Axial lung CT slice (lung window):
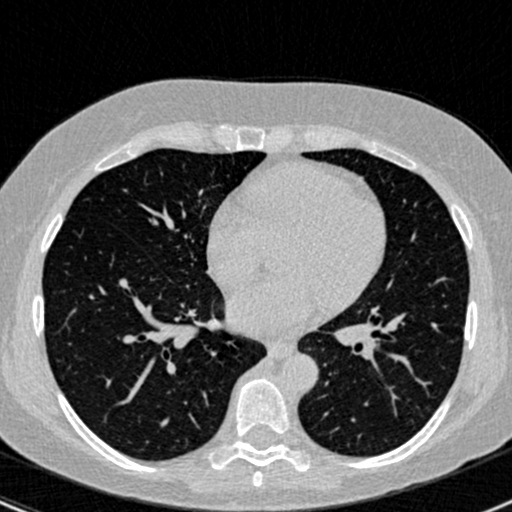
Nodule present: no